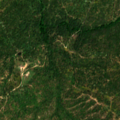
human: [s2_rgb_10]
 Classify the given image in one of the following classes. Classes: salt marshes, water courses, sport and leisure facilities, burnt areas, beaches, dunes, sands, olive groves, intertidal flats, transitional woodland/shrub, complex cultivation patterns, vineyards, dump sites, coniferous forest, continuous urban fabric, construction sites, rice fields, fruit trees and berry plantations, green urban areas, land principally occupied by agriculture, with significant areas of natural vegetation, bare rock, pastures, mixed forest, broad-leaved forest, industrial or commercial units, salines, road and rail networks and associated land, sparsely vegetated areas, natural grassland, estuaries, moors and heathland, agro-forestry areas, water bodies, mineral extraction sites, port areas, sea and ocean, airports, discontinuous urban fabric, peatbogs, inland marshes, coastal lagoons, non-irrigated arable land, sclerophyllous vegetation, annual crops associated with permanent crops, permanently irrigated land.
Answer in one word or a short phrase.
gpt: continuous urban fabric